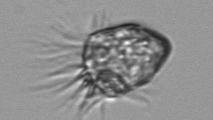
Label: Strombidium_morphotype1